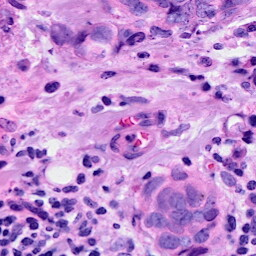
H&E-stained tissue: Breast